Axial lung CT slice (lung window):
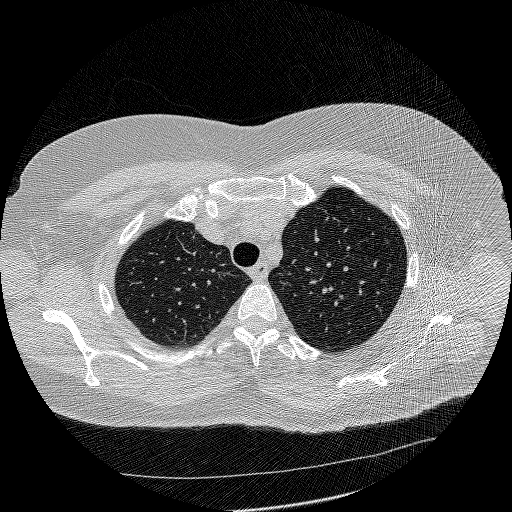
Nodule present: no